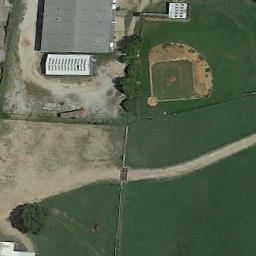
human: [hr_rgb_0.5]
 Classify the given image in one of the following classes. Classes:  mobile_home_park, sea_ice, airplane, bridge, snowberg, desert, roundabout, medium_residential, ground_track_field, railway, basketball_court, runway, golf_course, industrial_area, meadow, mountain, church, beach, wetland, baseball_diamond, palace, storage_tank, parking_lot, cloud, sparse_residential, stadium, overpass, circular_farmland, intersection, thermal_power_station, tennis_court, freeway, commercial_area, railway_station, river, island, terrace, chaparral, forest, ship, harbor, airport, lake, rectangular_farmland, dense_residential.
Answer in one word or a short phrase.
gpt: baseball_diamond